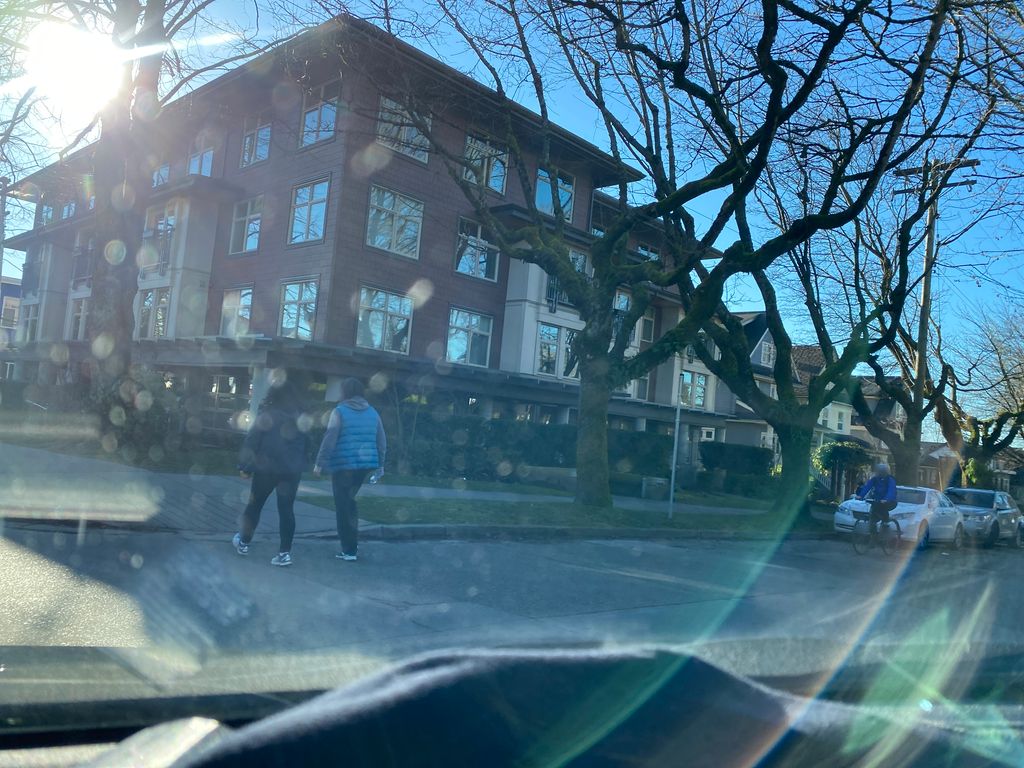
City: vancouver